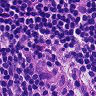
Metastatic tissue present: no